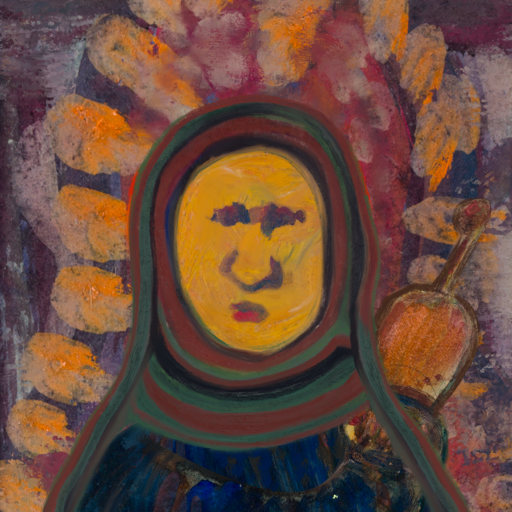
Background: Doll, Head And Neck Front: After_Raid, Face Front: In_The_Sun, Bust: Pipe, Hair Front: Sisters, Head Accessory: After_Raid_Scarf, Second Necklace: Blank, Necklace: Blank, Baby: Blank